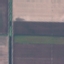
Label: AnnualCrop